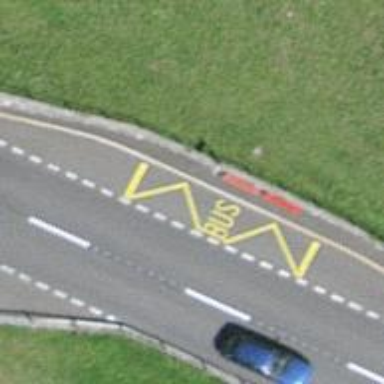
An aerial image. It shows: Bus stop with platform for public transport.